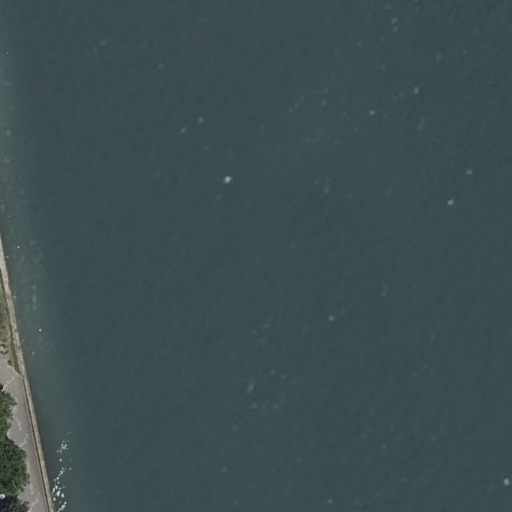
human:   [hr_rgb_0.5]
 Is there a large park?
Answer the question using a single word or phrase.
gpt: yes

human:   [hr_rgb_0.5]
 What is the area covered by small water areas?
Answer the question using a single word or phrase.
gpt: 0m2

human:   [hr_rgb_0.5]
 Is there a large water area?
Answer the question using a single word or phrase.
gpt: yes

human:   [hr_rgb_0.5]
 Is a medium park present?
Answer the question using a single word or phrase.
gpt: no

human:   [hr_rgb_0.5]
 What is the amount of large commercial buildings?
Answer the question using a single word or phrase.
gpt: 0

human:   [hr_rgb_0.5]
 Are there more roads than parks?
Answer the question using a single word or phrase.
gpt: no

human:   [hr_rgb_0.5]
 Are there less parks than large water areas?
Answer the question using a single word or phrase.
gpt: no

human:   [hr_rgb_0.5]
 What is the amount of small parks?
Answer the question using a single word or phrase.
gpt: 0

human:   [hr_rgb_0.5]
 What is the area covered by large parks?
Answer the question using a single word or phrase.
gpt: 2744m2

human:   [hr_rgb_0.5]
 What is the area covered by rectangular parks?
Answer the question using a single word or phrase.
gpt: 2744m2

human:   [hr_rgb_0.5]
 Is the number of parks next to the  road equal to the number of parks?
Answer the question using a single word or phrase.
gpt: yes

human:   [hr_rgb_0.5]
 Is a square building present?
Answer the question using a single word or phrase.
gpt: no

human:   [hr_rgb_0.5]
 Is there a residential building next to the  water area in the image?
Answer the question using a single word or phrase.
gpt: no

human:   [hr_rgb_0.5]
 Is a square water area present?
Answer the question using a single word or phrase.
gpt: no

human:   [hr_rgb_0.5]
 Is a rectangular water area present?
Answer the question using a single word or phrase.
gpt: yes

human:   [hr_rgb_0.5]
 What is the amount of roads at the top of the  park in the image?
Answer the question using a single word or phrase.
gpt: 0

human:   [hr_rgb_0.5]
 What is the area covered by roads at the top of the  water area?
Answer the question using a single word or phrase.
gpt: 0m2

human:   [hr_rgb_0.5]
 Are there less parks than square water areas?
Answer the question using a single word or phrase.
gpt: no

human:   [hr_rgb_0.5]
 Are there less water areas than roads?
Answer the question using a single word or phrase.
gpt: no

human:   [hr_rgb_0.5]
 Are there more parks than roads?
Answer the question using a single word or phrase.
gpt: no

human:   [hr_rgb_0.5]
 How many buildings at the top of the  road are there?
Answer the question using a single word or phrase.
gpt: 0

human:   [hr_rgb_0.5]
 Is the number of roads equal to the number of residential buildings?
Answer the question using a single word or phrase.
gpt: no

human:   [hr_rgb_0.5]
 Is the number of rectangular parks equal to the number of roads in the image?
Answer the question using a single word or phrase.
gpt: yes

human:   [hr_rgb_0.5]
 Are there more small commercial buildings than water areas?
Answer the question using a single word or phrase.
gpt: no

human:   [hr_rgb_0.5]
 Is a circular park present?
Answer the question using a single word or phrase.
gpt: no

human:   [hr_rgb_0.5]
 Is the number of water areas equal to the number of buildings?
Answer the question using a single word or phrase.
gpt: no

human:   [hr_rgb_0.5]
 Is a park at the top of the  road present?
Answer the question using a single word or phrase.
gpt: no

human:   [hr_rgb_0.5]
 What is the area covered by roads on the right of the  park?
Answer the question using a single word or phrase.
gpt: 0m2

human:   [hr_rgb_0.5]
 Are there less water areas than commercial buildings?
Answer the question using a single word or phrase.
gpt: no

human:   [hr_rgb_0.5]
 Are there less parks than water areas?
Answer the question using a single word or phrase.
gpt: no

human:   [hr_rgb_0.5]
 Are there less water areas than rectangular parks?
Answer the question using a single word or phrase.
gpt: no

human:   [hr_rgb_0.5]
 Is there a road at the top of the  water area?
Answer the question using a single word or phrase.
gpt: no

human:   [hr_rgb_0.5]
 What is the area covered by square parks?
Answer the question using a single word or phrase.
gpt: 0m2

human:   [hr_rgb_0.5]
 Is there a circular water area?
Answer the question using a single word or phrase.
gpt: no

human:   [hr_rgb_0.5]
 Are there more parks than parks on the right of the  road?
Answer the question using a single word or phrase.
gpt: yes

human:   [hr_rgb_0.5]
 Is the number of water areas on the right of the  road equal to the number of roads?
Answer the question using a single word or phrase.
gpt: no